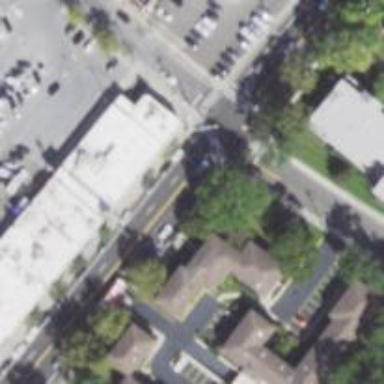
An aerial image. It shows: Pharmacy providing healthcare services.